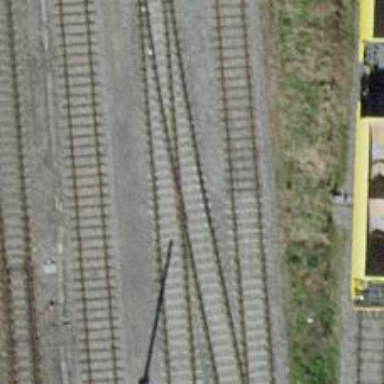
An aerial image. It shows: Railway yard with single rail track. The electrified track has contact line for power supply.